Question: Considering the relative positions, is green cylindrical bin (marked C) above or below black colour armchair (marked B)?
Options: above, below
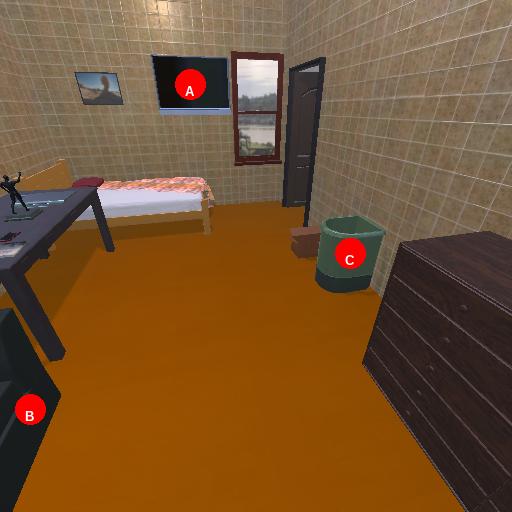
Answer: above